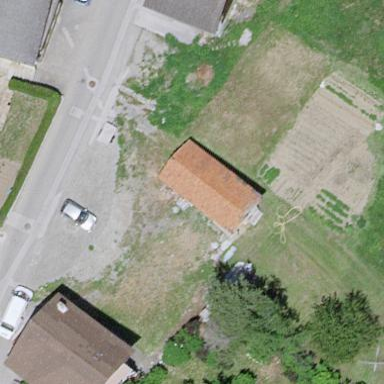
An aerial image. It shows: Shed building.